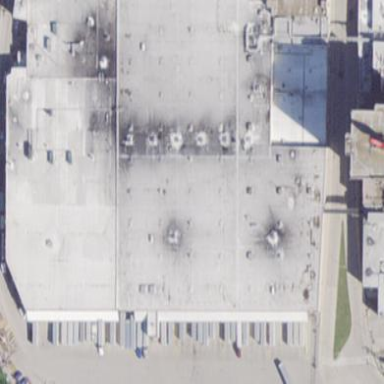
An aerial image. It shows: Industrial building.